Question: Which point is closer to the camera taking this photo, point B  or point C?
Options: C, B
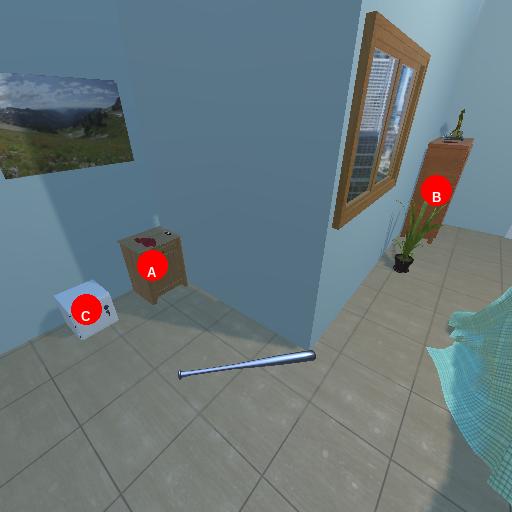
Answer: C